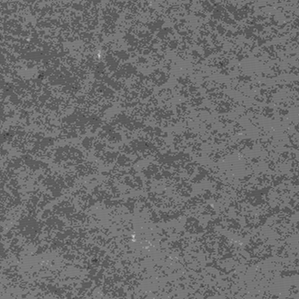
Label: frost